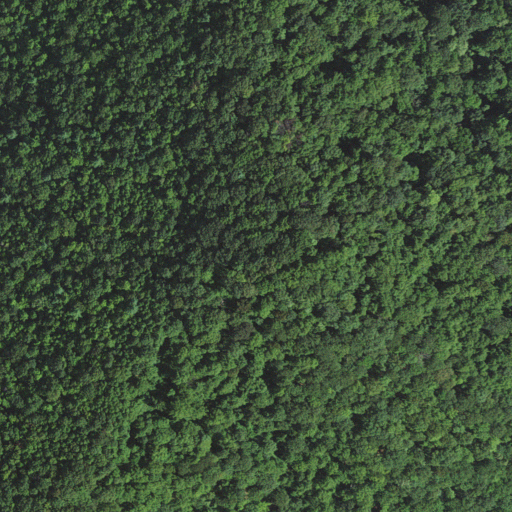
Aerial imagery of mountain in North Carolina named Barrett Mountain containing deciduous forest and mixed forest